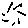
Label: sun